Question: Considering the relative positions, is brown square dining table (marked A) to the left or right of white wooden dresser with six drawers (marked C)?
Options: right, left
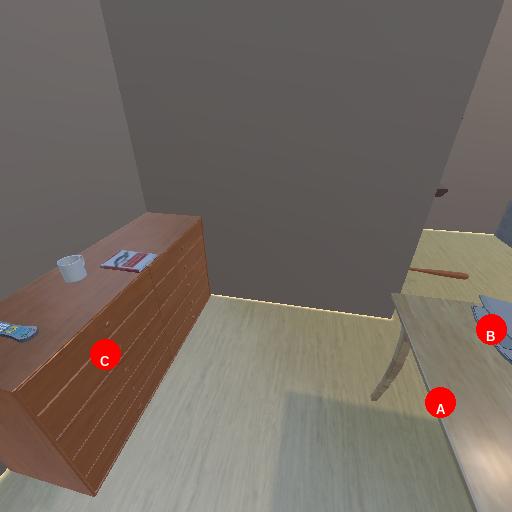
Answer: right